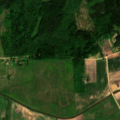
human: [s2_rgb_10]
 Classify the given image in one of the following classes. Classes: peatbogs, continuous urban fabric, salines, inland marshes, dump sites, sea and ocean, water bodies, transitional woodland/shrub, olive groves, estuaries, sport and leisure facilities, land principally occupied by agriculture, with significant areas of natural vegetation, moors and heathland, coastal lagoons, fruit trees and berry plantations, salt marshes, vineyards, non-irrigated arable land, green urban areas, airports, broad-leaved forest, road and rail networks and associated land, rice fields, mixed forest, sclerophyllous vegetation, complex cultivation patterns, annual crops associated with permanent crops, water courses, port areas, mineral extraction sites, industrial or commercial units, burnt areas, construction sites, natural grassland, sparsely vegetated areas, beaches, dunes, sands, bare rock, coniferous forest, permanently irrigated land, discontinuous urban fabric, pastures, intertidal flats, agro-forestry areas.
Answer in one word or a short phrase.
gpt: non-irrigated arable land, pastures, complex cultivation patterns, coniferous forest, mixed forest